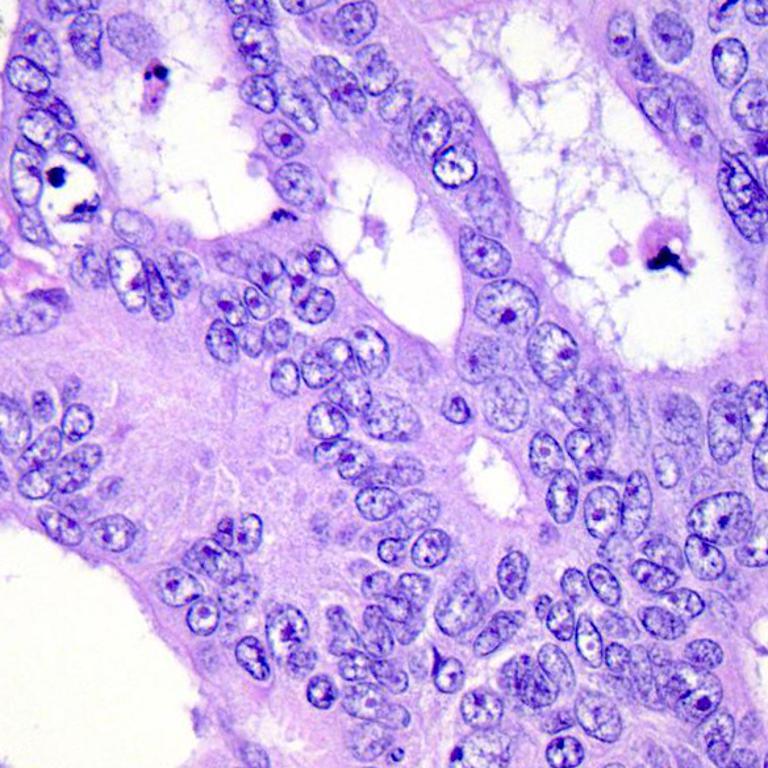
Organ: colon
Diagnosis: adenocarcinomas